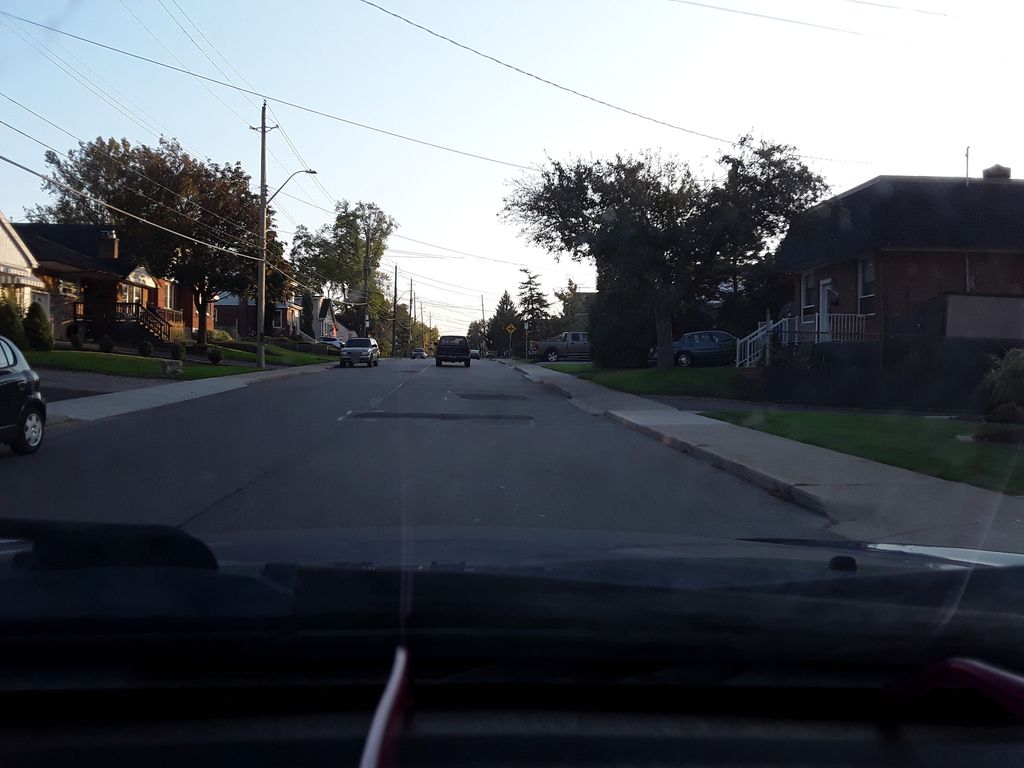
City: hamilton